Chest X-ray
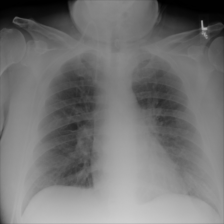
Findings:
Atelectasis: negative
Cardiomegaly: negative
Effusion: negative
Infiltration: positive
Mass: negative
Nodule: negative
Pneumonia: negative
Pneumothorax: negative
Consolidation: negative
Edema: negative
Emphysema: negative
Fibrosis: negative
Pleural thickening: negative
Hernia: negative